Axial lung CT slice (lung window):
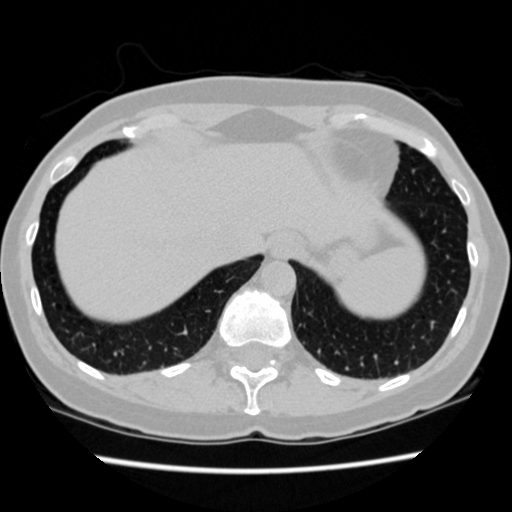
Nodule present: no